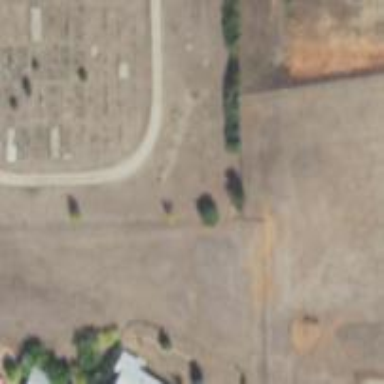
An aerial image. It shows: Memorial site with historic significance.